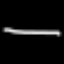
Label: line